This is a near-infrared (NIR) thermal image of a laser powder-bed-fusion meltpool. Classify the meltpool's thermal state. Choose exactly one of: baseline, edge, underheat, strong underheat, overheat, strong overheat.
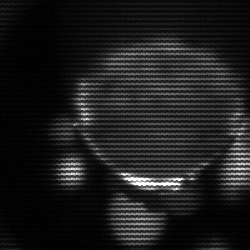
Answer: edge